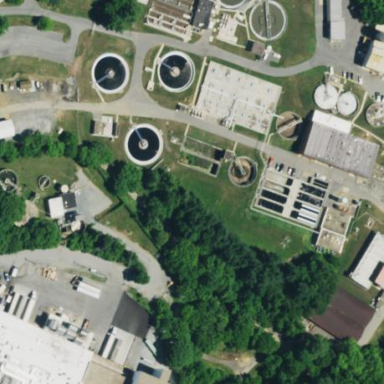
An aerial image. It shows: Wastewater plant.